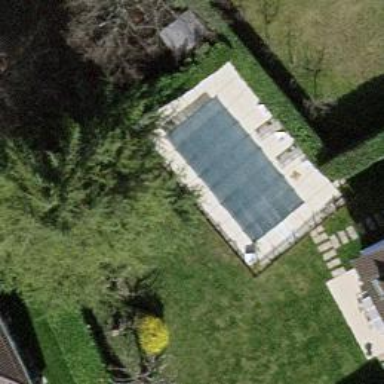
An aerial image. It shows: Swimming pool located in leisure land.